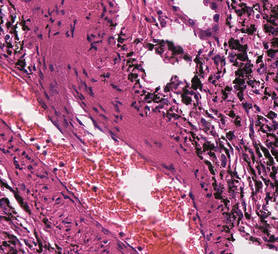
Tumor epithelial tissue: no
Tumor-associated stroma tissue: yes
Normal tissue: no